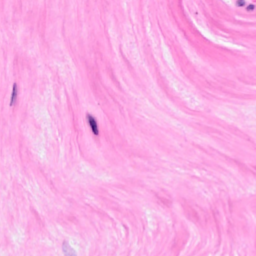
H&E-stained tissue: Breast